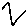
Label: zigzag